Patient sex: M
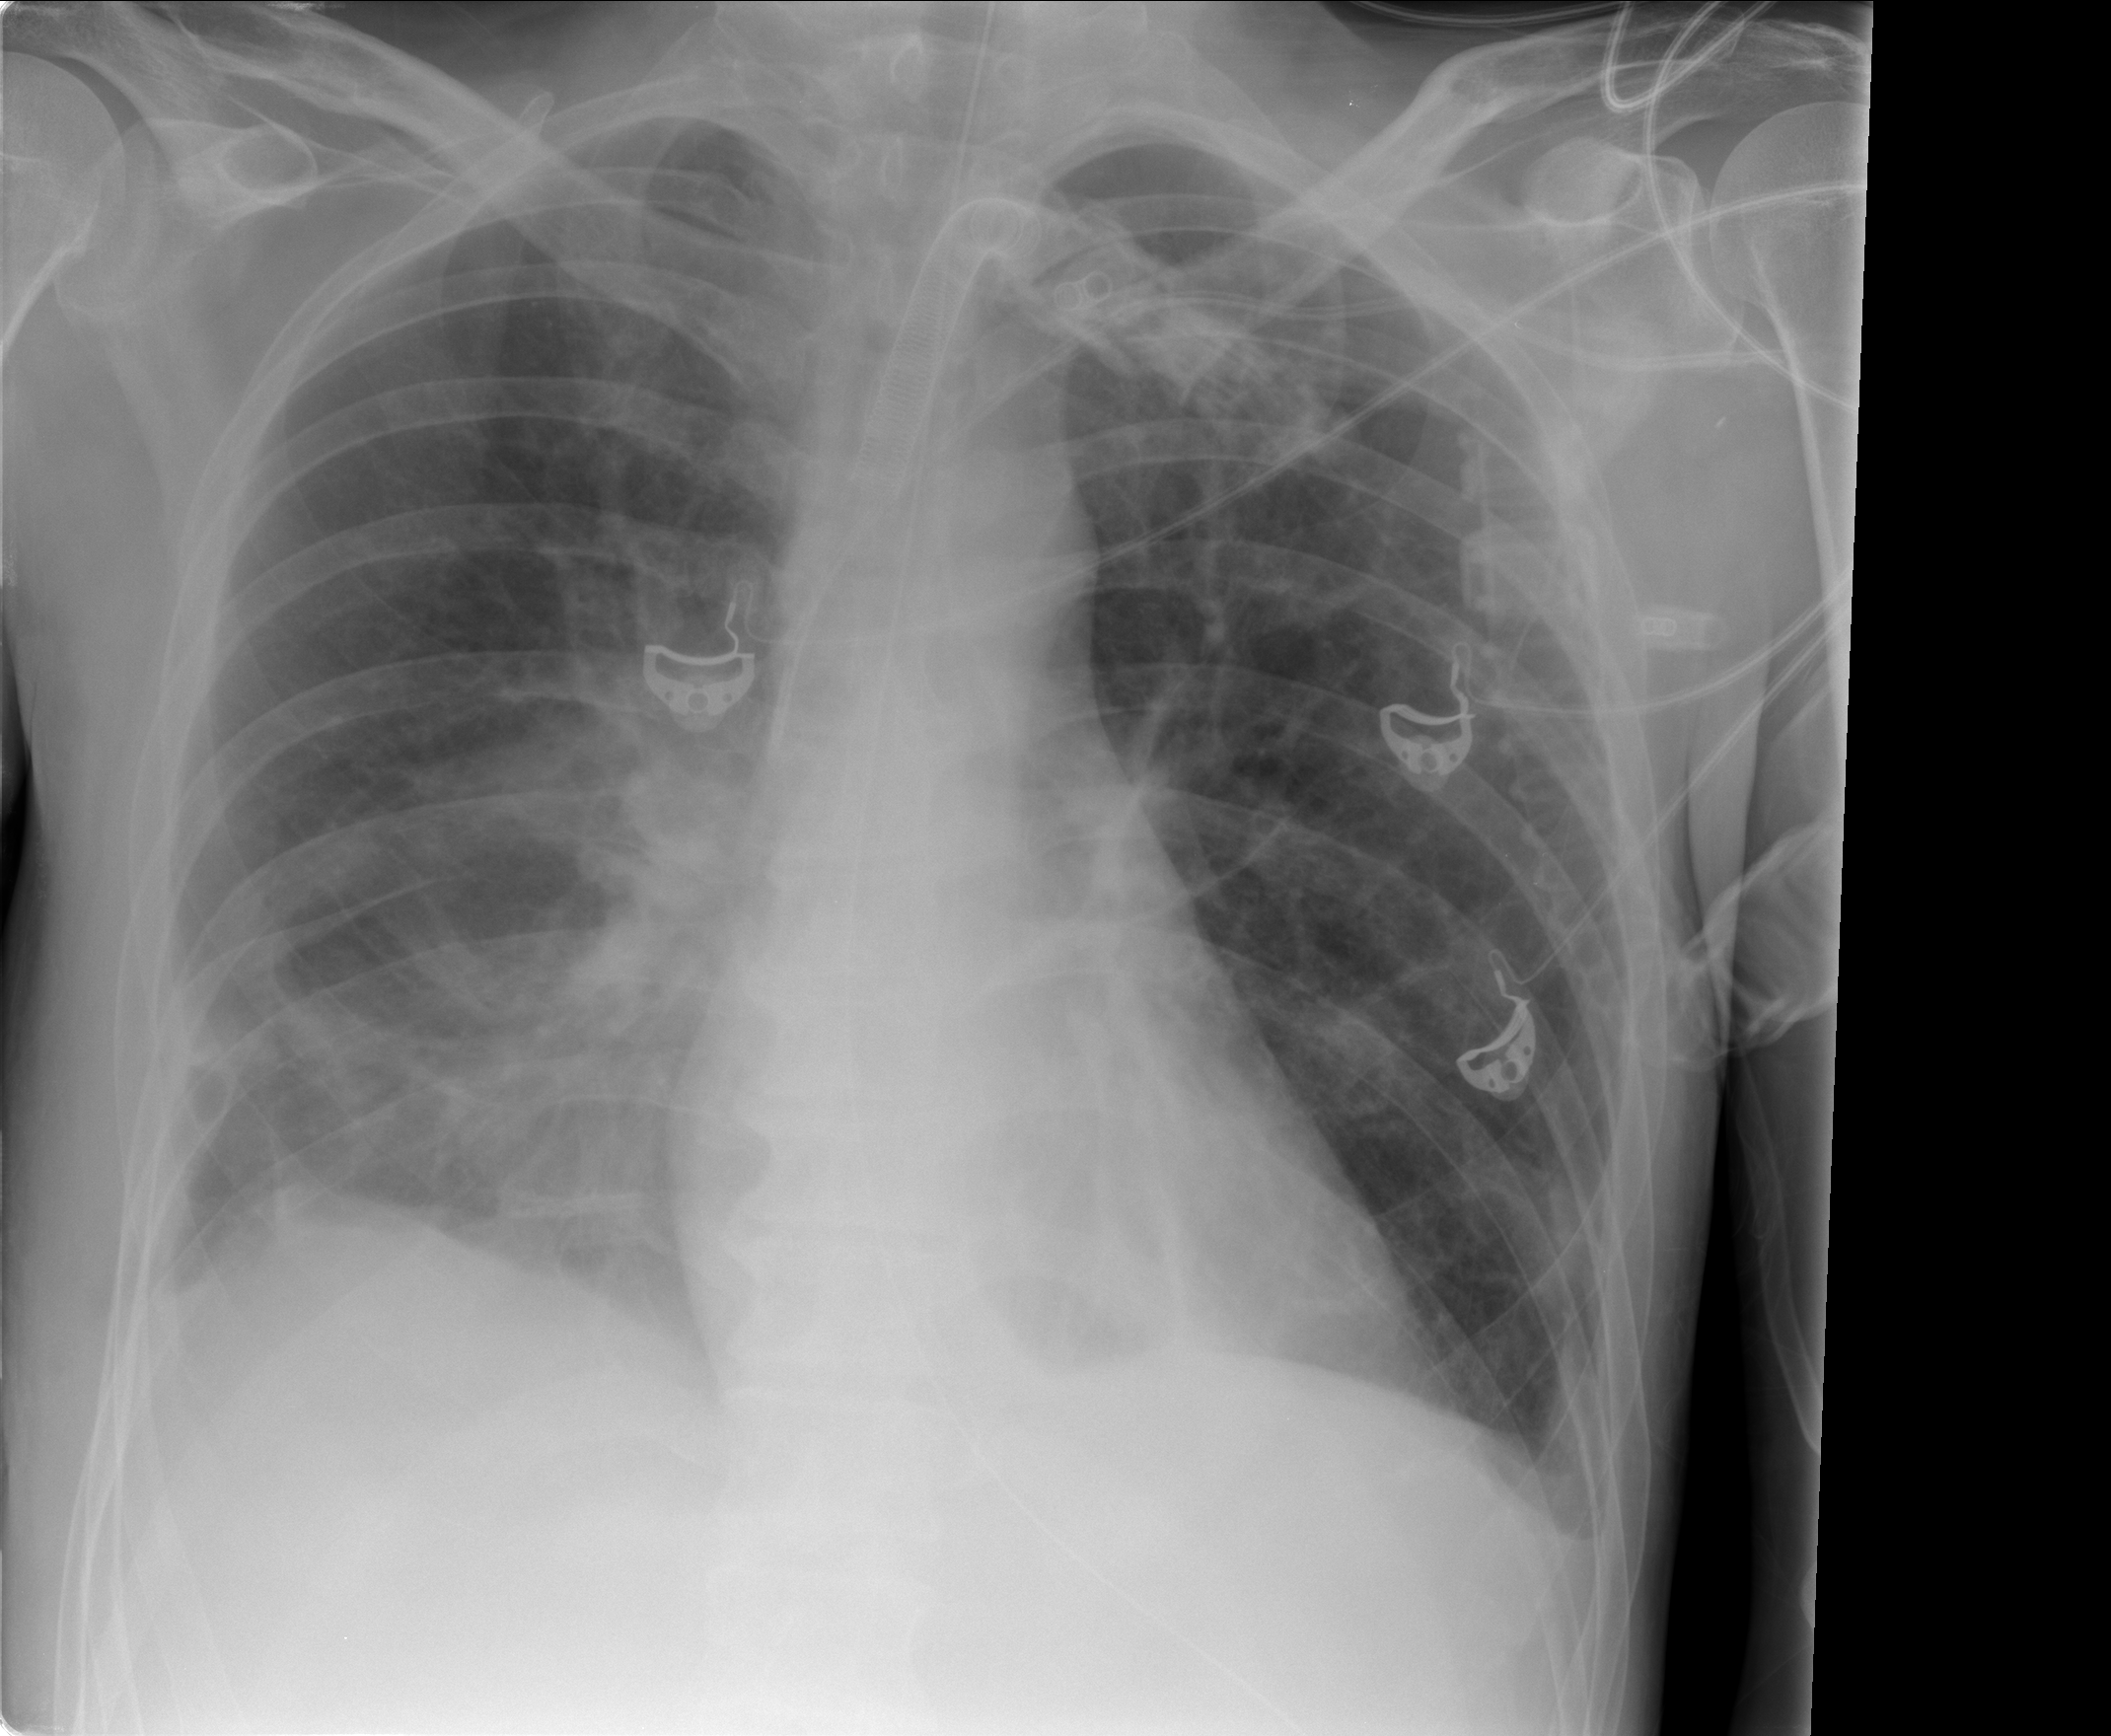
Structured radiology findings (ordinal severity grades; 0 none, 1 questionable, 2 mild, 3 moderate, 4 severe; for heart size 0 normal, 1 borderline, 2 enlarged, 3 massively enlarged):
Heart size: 0
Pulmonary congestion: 0
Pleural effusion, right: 2
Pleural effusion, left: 2
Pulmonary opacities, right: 2
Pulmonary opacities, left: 0
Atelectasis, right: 2
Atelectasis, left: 2